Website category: book
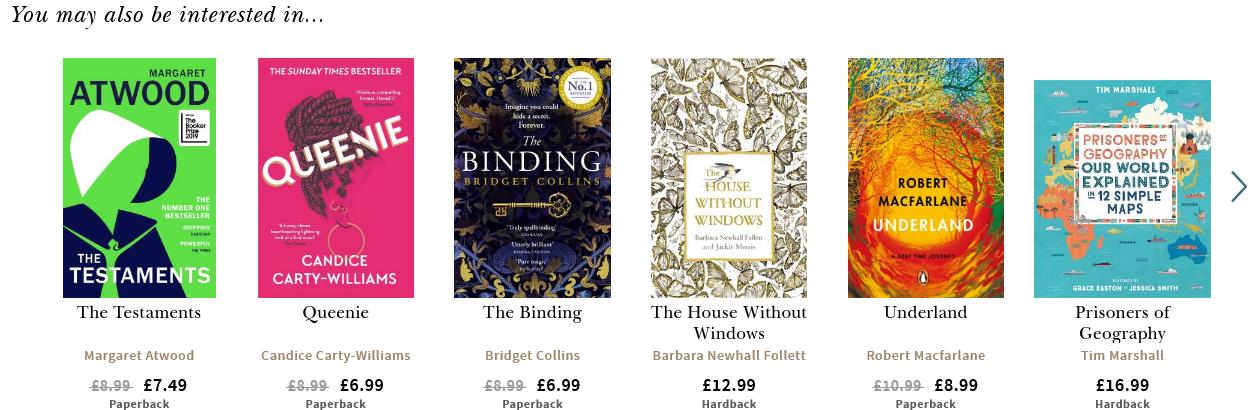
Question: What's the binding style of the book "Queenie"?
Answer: Paperback

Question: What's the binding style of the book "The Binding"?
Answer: Paperback

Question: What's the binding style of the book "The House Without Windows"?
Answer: Hardback

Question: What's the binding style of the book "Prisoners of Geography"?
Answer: Hardback

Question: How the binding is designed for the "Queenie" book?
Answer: Paperback

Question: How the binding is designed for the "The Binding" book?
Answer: Paperback

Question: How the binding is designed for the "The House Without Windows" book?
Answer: Hardback

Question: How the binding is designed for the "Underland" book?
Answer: Paperback

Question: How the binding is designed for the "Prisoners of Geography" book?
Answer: Hardback

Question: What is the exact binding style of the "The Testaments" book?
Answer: Paperback

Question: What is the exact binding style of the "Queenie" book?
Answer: Paperback

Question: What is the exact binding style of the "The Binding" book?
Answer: Paperback

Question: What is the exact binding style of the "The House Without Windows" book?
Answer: Hardback

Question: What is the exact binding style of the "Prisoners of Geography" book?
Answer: Hardback

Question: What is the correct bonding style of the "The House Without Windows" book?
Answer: Hardback

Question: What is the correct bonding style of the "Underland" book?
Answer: Paperback

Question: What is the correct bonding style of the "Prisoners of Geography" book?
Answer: Hardback

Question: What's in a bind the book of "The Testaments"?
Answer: Paperback

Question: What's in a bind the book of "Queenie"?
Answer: Paperback

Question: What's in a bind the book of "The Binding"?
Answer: Paperback

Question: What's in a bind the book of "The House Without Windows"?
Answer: Hardback

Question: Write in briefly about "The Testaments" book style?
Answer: Paperback

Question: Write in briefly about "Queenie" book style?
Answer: Paperback

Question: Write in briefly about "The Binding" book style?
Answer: Paperback

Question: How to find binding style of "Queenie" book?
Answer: Paperback

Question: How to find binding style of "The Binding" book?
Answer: Paperback

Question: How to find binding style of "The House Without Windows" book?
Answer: Hardback

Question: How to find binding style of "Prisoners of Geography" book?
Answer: Hardback